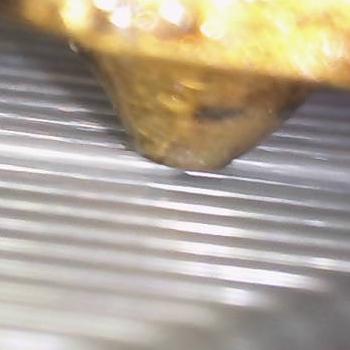
Flow rate: 61%